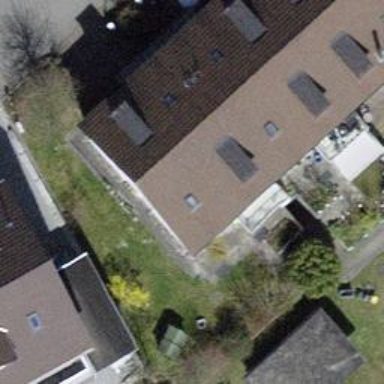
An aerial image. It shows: Semidetached house.